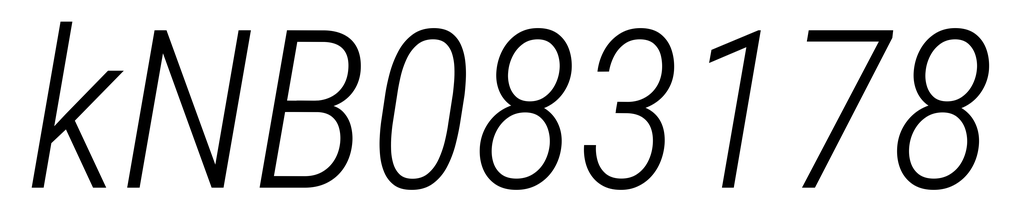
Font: Roboto-Italic_Condensed_Light_Italic